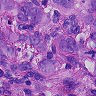
Metastatic tissue present: yes